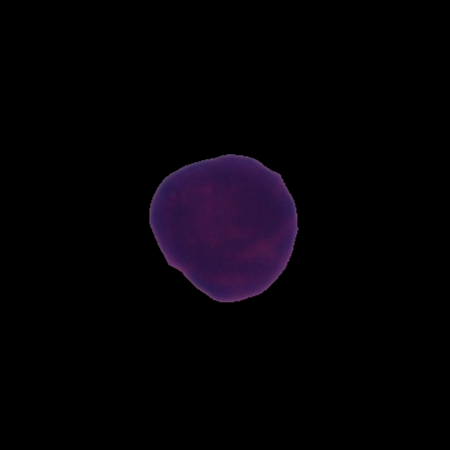
Label: healthy